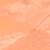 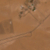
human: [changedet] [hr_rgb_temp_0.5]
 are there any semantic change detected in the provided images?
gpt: Houses and streets have been edified.